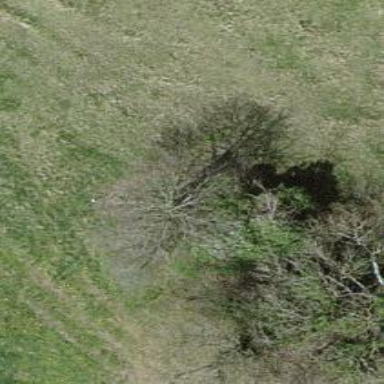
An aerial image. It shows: Row of trees in natural setting.